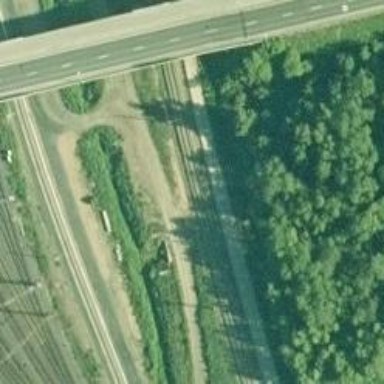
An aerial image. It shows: Railway track with continuous electrified contact lines.